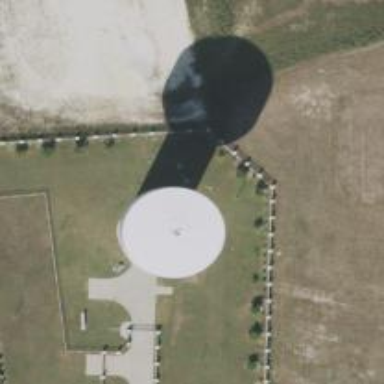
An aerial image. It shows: Water tower that is man-made.